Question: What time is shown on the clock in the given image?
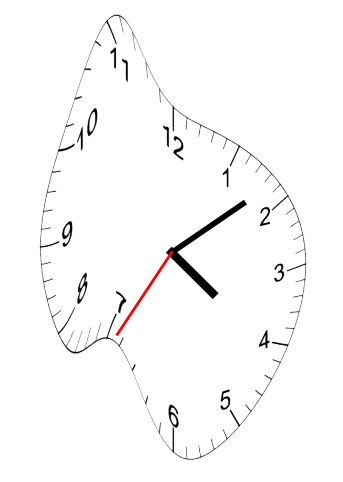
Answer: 04:08:35